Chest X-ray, AP view. Patient: 49 years old, sex F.
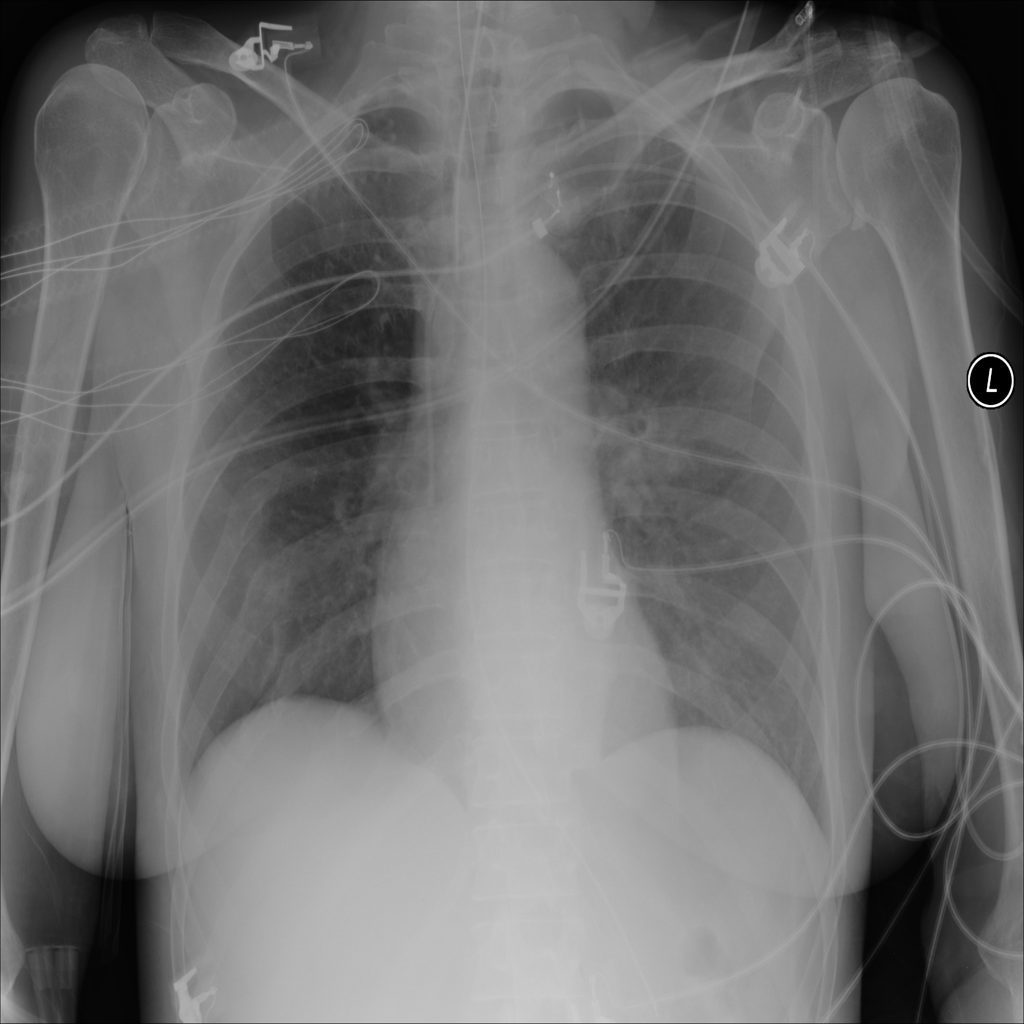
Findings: Infiltration